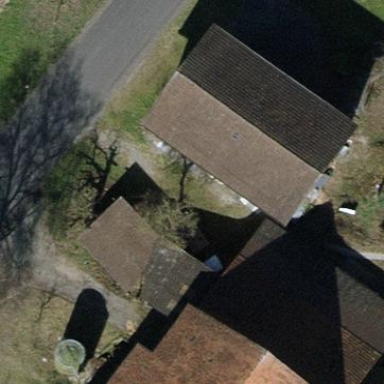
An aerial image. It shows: Gabled roof on farm auxiliary building.